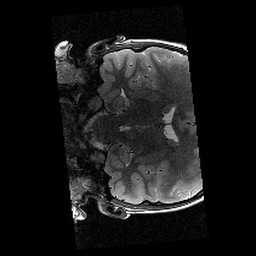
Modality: T2w
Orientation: coronal
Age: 10
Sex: male
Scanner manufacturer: siemens
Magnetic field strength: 3 T
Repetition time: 9.23 s
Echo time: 0.067 s